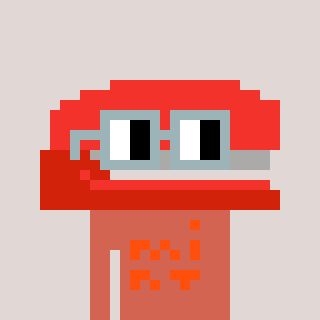
a pixel art character with square dark gray glasses, a stapler-shaped head and a peachy-colored body on a warm background